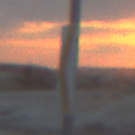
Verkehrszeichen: RichtungstafelnInKurvenKleinRechts
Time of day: SunriseSunset
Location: Outdoor (Beach)
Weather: PartlyCloudy
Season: NotSpecified
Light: Natural